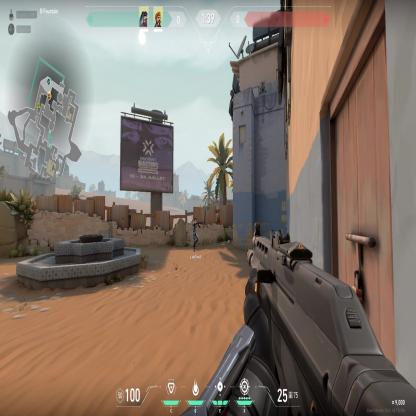
Label: teammate